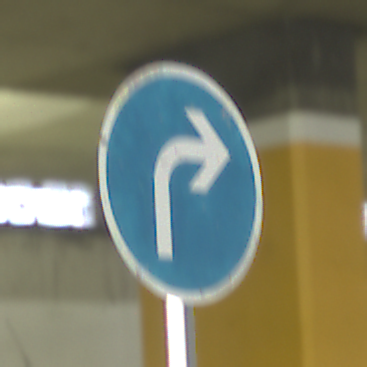
Verkehrszeichen: VorgeschriebeneFahrtrichtungRechts
Umgebung: Indoor, Special
Tageszeit: NotSpecified
Wetter: NotSpecified
Licht: Artificial
Jahreszeit: NotSpecified
Kontrast: HighContrast